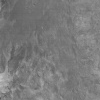
Atmospheric dust classification: not_dusty